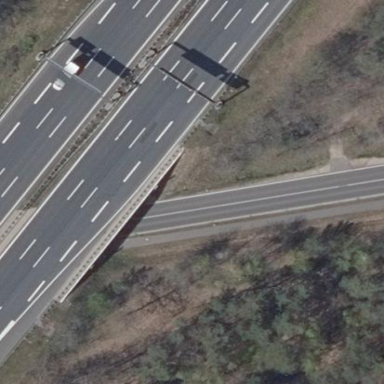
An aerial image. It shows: Motorway area.